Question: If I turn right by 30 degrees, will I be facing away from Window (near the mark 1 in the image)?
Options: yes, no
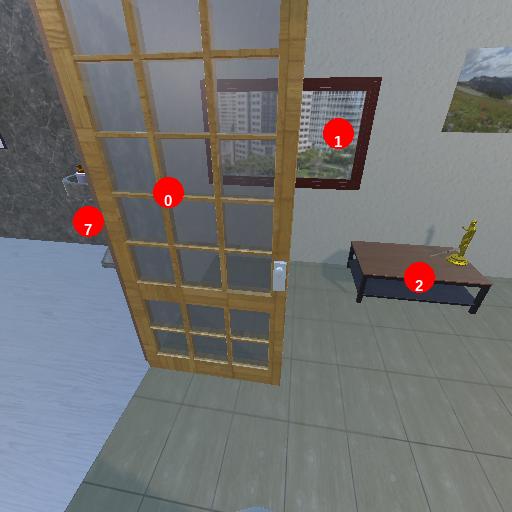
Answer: yes